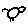
Label: bird